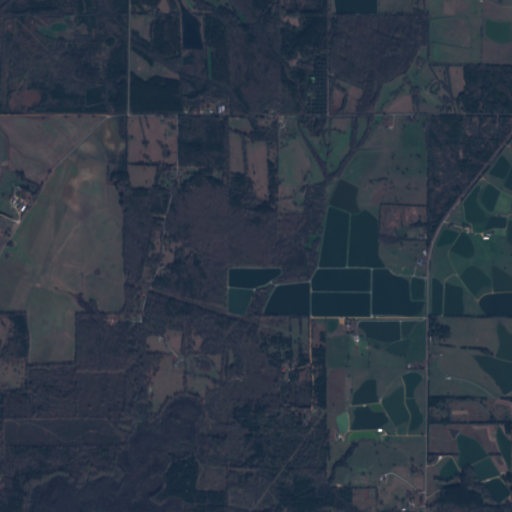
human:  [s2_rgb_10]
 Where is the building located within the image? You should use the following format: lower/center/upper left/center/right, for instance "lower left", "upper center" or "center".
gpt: The building is located in the right of the image.
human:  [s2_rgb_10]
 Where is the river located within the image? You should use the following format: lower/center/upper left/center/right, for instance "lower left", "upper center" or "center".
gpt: The river is located in the lower left of the image.
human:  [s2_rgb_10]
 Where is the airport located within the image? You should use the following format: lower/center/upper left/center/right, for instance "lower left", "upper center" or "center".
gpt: There is no airport in the image.